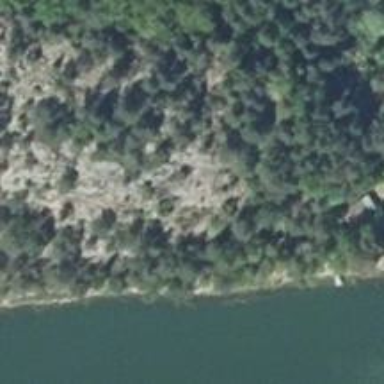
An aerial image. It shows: Cliff in nature.